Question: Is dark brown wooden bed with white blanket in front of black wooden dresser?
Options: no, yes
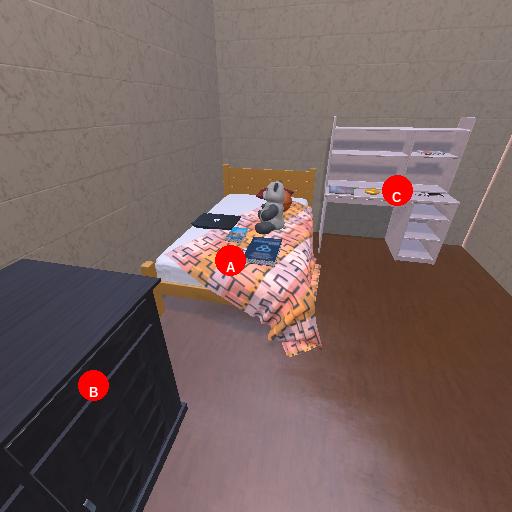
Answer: no